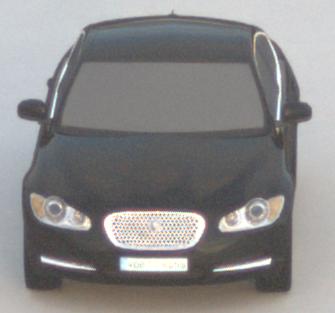
Make: Jaguar
Model: XF 3.0 V6
Detailed model: XF (X250) Limousine
Model produced from: 2010/02
Model produced until: 2010/10
Doors: 4
Color: black
Road condition: dry road
Daytime: sunrise or sunset
Contrast: low contrast